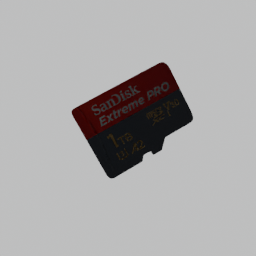
Label: electronics